Question: Hi I am trying to plot the Recall-Precision curve by using the following data:
'''
Recall Precision
0.88196 0.467257
0.898501 0.468447
0.89899 0.470659
0.900789 0.471653
0.900922 0.472038
0.901012 0.472359
0.901345 0.480144
0.901695 0.482353
0.902825 0.482717
0.903261 0.483125
0.905152 0.483621
0.905575 0.485088
0.905682 0.486339
0.906109 0.488117
0.906466 0.488459
0.90724 0.488587
0.908989 0.488875
0.909941 0.489362
0.910125 0.489493
0.910314 0.490196
0.910989 0.49022
0.91106 0.490786
0.911137 0.496624
0.91129 0.496891
0.911392 0.497301
0.911392 0.499379
0.911422 0.5
0.911452 0.503783
0.911525 0.515829
'''
---
Source code:
'''
import random
import pylab as pl
from sklearn import svm, datasets
from sklearn.metrics import precision_recall_curve
from sklearn.metrics import auc
##Load Recall
fname = "recall.txt"
fname1 = "precision.txt"
recall = []
precision = []
with open(fname) as inf:
for line in inf:
recall.append(float(line))
with open(fname1) as inf:
for line in inf:
precision.append(float(line))
area = auc(recall, precision)
print("Area Under Curve: %0.2f" % area)
pl.clf()
pl.plot(recall, precision, label='Precision-Recall curve')
pl.xlabel('Recall')
pl.ylabel('Precision')
pl.ylim([0.0, 1.05])
pl.xlim([0.0, 1.0])
pl.title('Precision-Recall example: AUC=%0.2f' % area)
pl.legend(loc="lower left")
pl.show()
'''
I get the area under AUC = 0.01 is that normal?

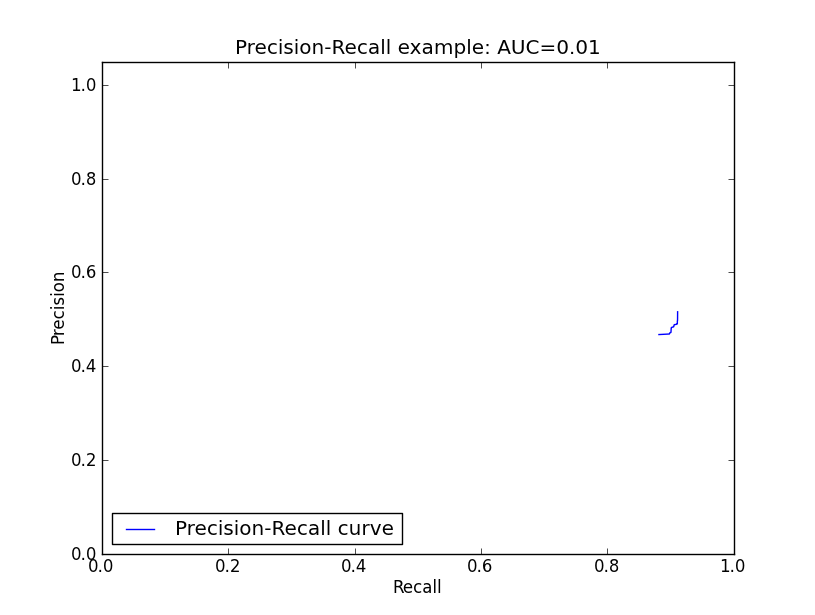
Answer: It seems to be the right answer.
Using 'numpy.trapz(precission, recall)' I get 'AUC = 0.014036223712000031'